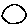
Label: moon